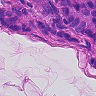
Metastatic tissue present: yes